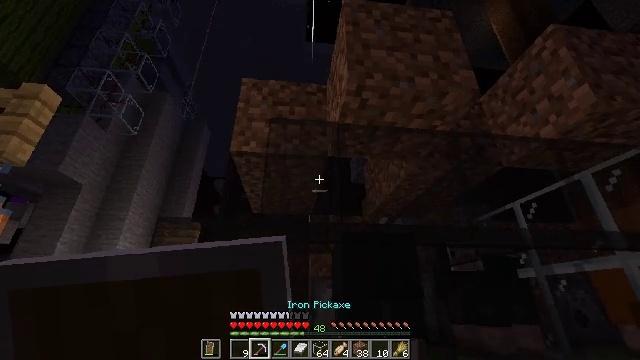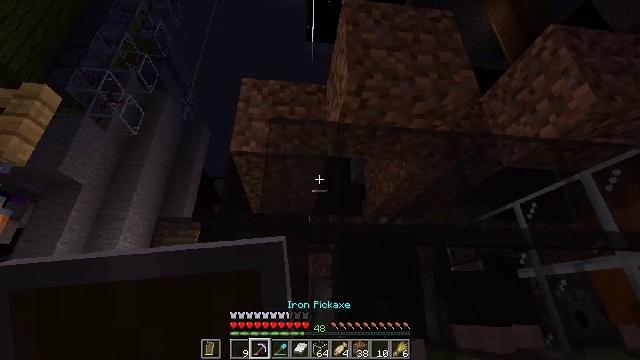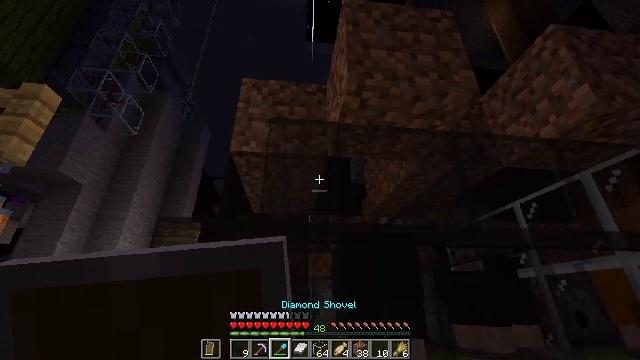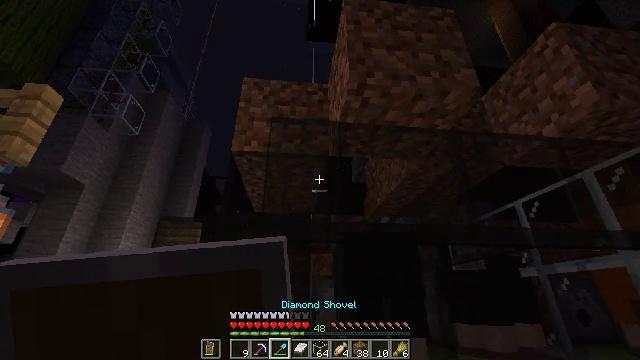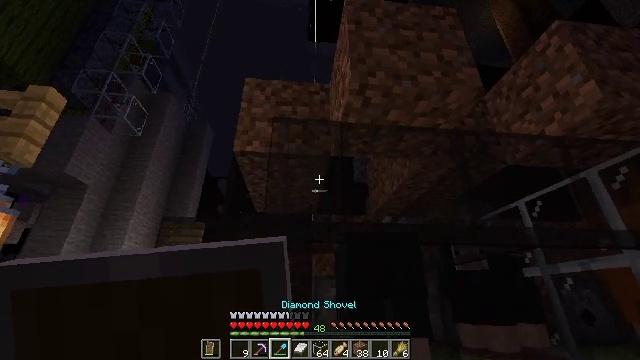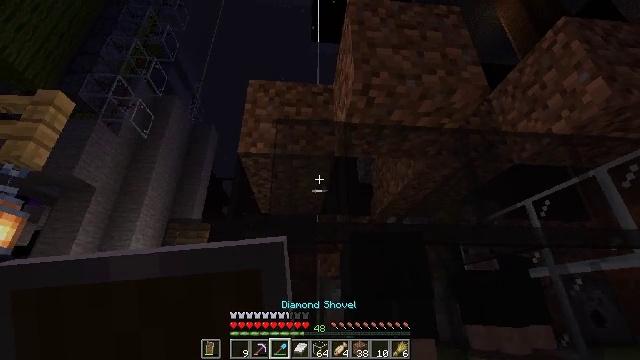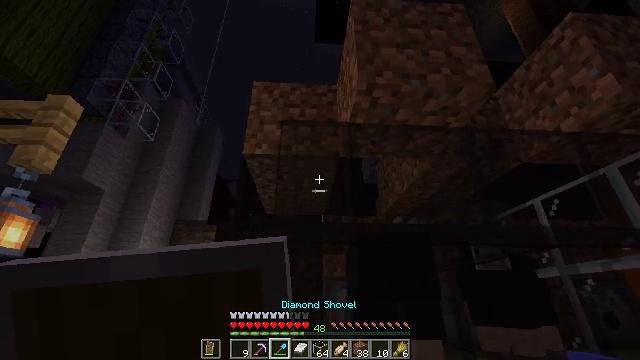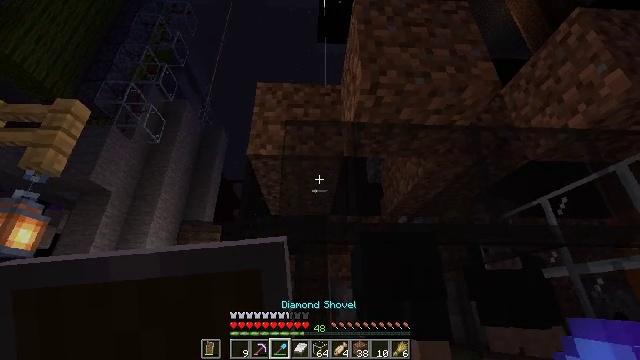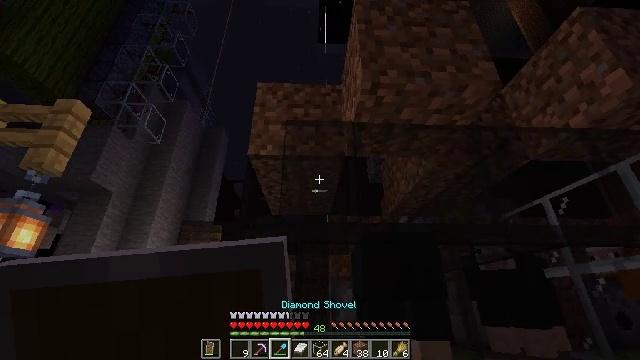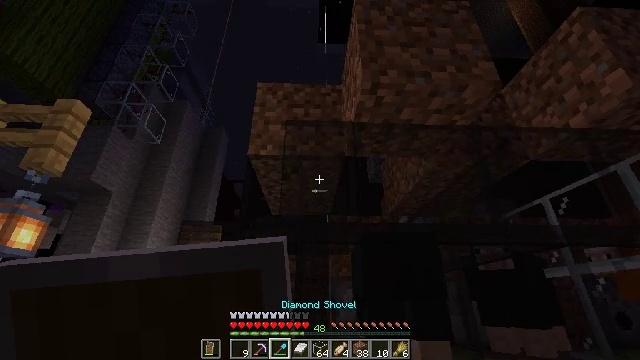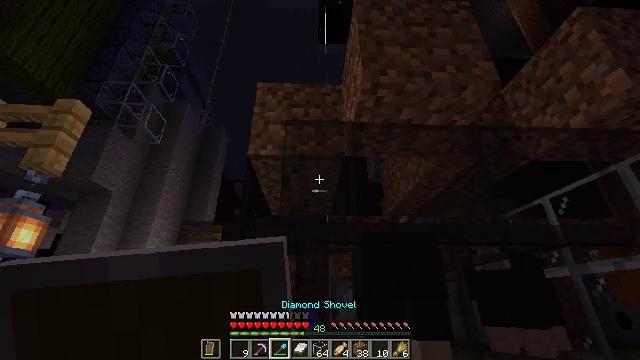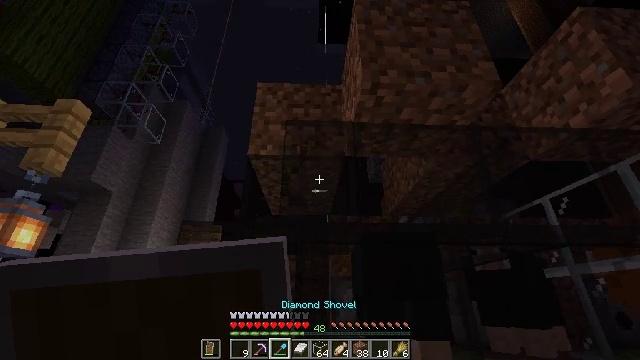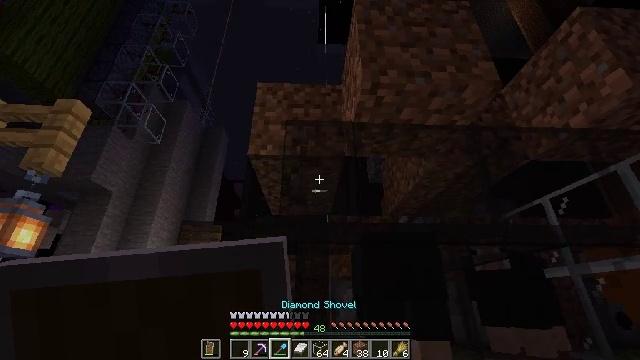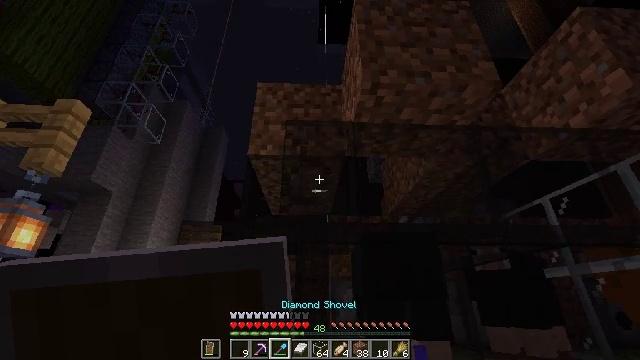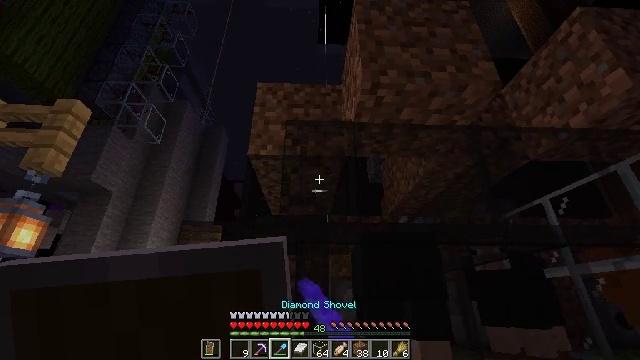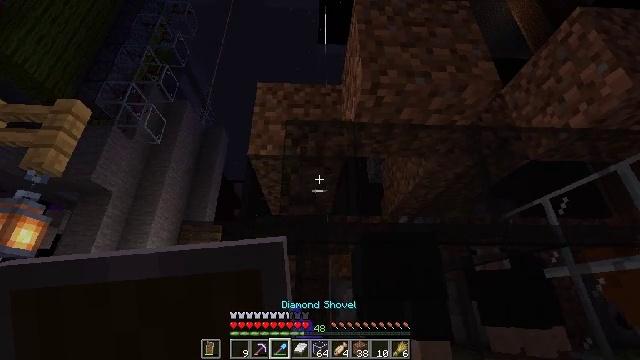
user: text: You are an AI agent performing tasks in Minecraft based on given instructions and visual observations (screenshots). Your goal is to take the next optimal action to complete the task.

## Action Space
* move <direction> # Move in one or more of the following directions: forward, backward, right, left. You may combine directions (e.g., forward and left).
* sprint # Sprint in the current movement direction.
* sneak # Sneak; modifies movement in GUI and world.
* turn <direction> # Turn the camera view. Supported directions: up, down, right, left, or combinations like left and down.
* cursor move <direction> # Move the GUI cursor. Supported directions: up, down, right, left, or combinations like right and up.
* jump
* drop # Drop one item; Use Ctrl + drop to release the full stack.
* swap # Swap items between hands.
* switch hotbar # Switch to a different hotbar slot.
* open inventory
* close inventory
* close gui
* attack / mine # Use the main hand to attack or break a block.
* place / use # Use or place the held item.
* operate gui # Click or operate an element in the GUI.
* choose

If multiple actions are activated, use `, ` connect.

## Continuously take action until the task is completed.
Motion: motion action
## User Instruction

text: Attack the black stained glass pane to break it.
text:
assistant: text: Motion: no_op
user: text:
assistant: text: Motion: no_op
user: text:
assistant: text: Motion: no_op
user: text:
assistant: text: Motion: no_op
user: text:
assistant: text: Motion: turn left
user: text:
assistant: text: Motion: turn left
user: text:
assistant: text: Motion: turn left
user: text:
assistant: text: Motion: no_op
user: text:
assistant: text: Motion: attack / mine
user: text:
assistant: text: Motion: attack / mine
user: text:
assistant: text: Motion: attack / mine
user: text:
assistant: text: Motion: attack / mine
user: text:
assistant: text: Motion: attack / mine
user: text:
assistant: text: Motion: attack / mine
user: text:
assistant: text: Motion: attack / mine
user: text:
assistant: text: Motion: attack / mine
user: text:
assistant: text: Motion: attack / mine
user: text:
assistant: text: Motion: attack / mine
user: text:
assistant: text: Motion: turn right, attack / mine
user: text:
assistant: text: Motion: turn right
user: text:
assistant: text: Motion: turn right
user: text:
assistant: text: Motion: turn right
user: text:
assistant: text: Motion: turn right, attack / mine
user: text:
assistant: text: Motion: turn right, attack / mine
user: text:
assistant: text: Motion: attack / mine
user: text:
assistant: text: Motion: attack / mine
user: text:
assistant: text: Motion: attack / mine
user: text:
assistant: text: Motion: attack / mine
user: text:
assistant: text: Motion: attack / mine
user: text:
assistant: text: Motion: attack / mine